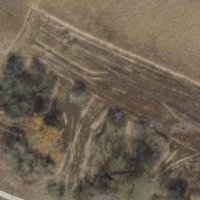
EUNIS habitat code: 21
Species observed at this site:
Caltha palustris